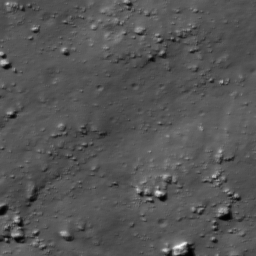
Host type: background_regolith
Lunar coordinates: latitude nan, longitude nan